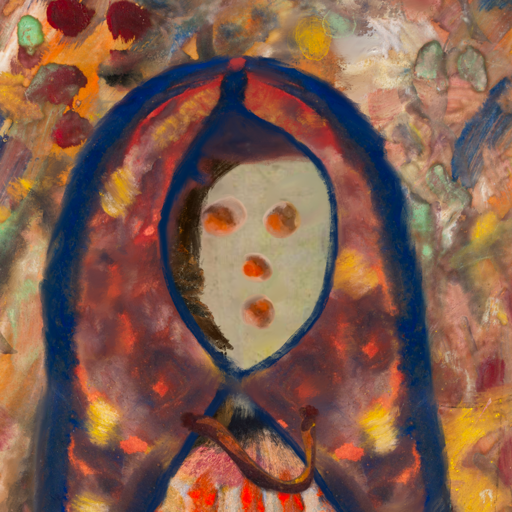
Background: Mother_And_Son_Mother, Head And Neck Front: Hill_Girl, Face Front: Rupkatha, Bust: Childish, Hair Front: Gypsy_Queen, Head Accessory: Mother_And_Son_Mother_Scarf, Second Necklace: Comrade, Necklace: Blank, Baby: Blank